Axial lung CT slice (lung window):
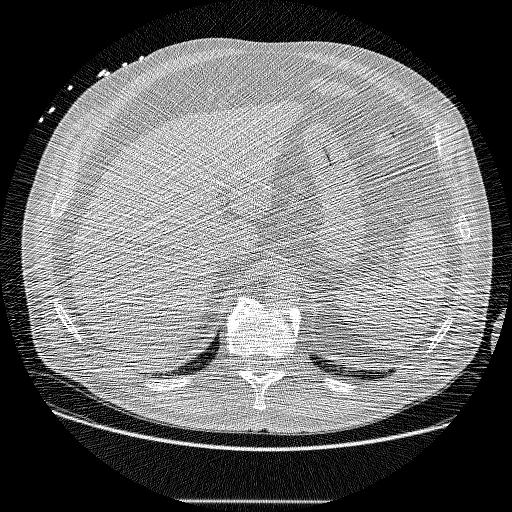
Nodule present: no